Aerial crown-view tile of a tropical tree (Barro Colorado Island, Panama), acquired 20241014:
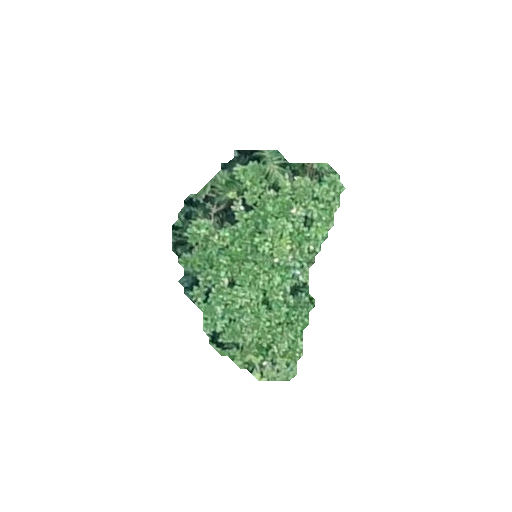
Species: Miconia argentea
GBIF accepted scientific name: Miconia argentea
Crown area: 40.727 m²